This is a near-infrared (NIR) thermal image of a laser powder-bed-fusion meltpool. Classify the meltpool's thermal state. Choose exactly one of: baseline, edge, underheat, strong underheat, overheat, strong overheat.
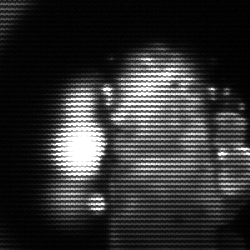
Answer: strong underheat